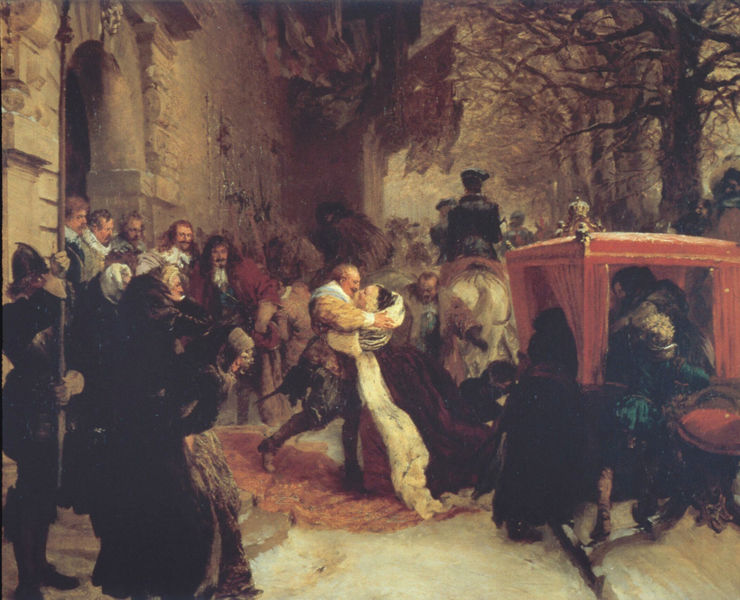
Titel: Gustav Adolf empfängt seine Gemahlin vor dem Schloß von Hanau
Künstler: Adolph Menzel
Standort: Leipzig
Institution: Museum der Bildenden Künste
Schlagwörter: baum, dunkel, gemälde, gruppe, himmel, mann, rubens, bäume, frauen, menschen, äste, braun, frankreich, frau, grau, hut, kleid, kleider, männer, schwarz, straße, szene, tür, weiss, eis, gebäude, haus, rot, schleier, schloss, schnee, weg, leute, malerei, menge, schleife, teppich, bart, blond, hose, schnurrbart, architektur, diener, hermelin, kragen, pelz, samt, krägen, schauen, wache, kalt, stamm, kirche, gewand, lange haare, mantel, stoff, adel, paar, personen, person, publikum, rosa, bauern, pferd, pferde, reiter, adelige, schweif, adlig, schleppe, kuss, liebe, umarmung, sitz, bogen, fahnen, fahne, flagge, russland, zug, mauer, allee, tag, kahl, winter, droschke, kutsche, karre, historienbild, kaiser, könig, lanze, soldaten, braut, schnauzer, freude, bauer, tor, pärchen, eingang, außen, burg, abschied, festung, waffen, soldat, kutscher, herrscher, nerz, treffen, menschenmenge, schimmel, liebespaar, ehepaar, ross, reise, wams, empfang, kühl, begrüssung, garde, hellebarde, kostüme, baldachin, herrscherin, königin, schlitten, stange, ankunft, zarin, wachen, menschenzug, hofstaat, kaiserin, schnurrbärte, ankommen, willkommen, husaren, öffentlich, flage, kufen, königing, stifel, sänfte, wiedersehen, diva, herzogin, hisorie, helebarde, tepppich, ehepar, 19. jahrhundert, punlikum, rotbaum